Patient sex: M
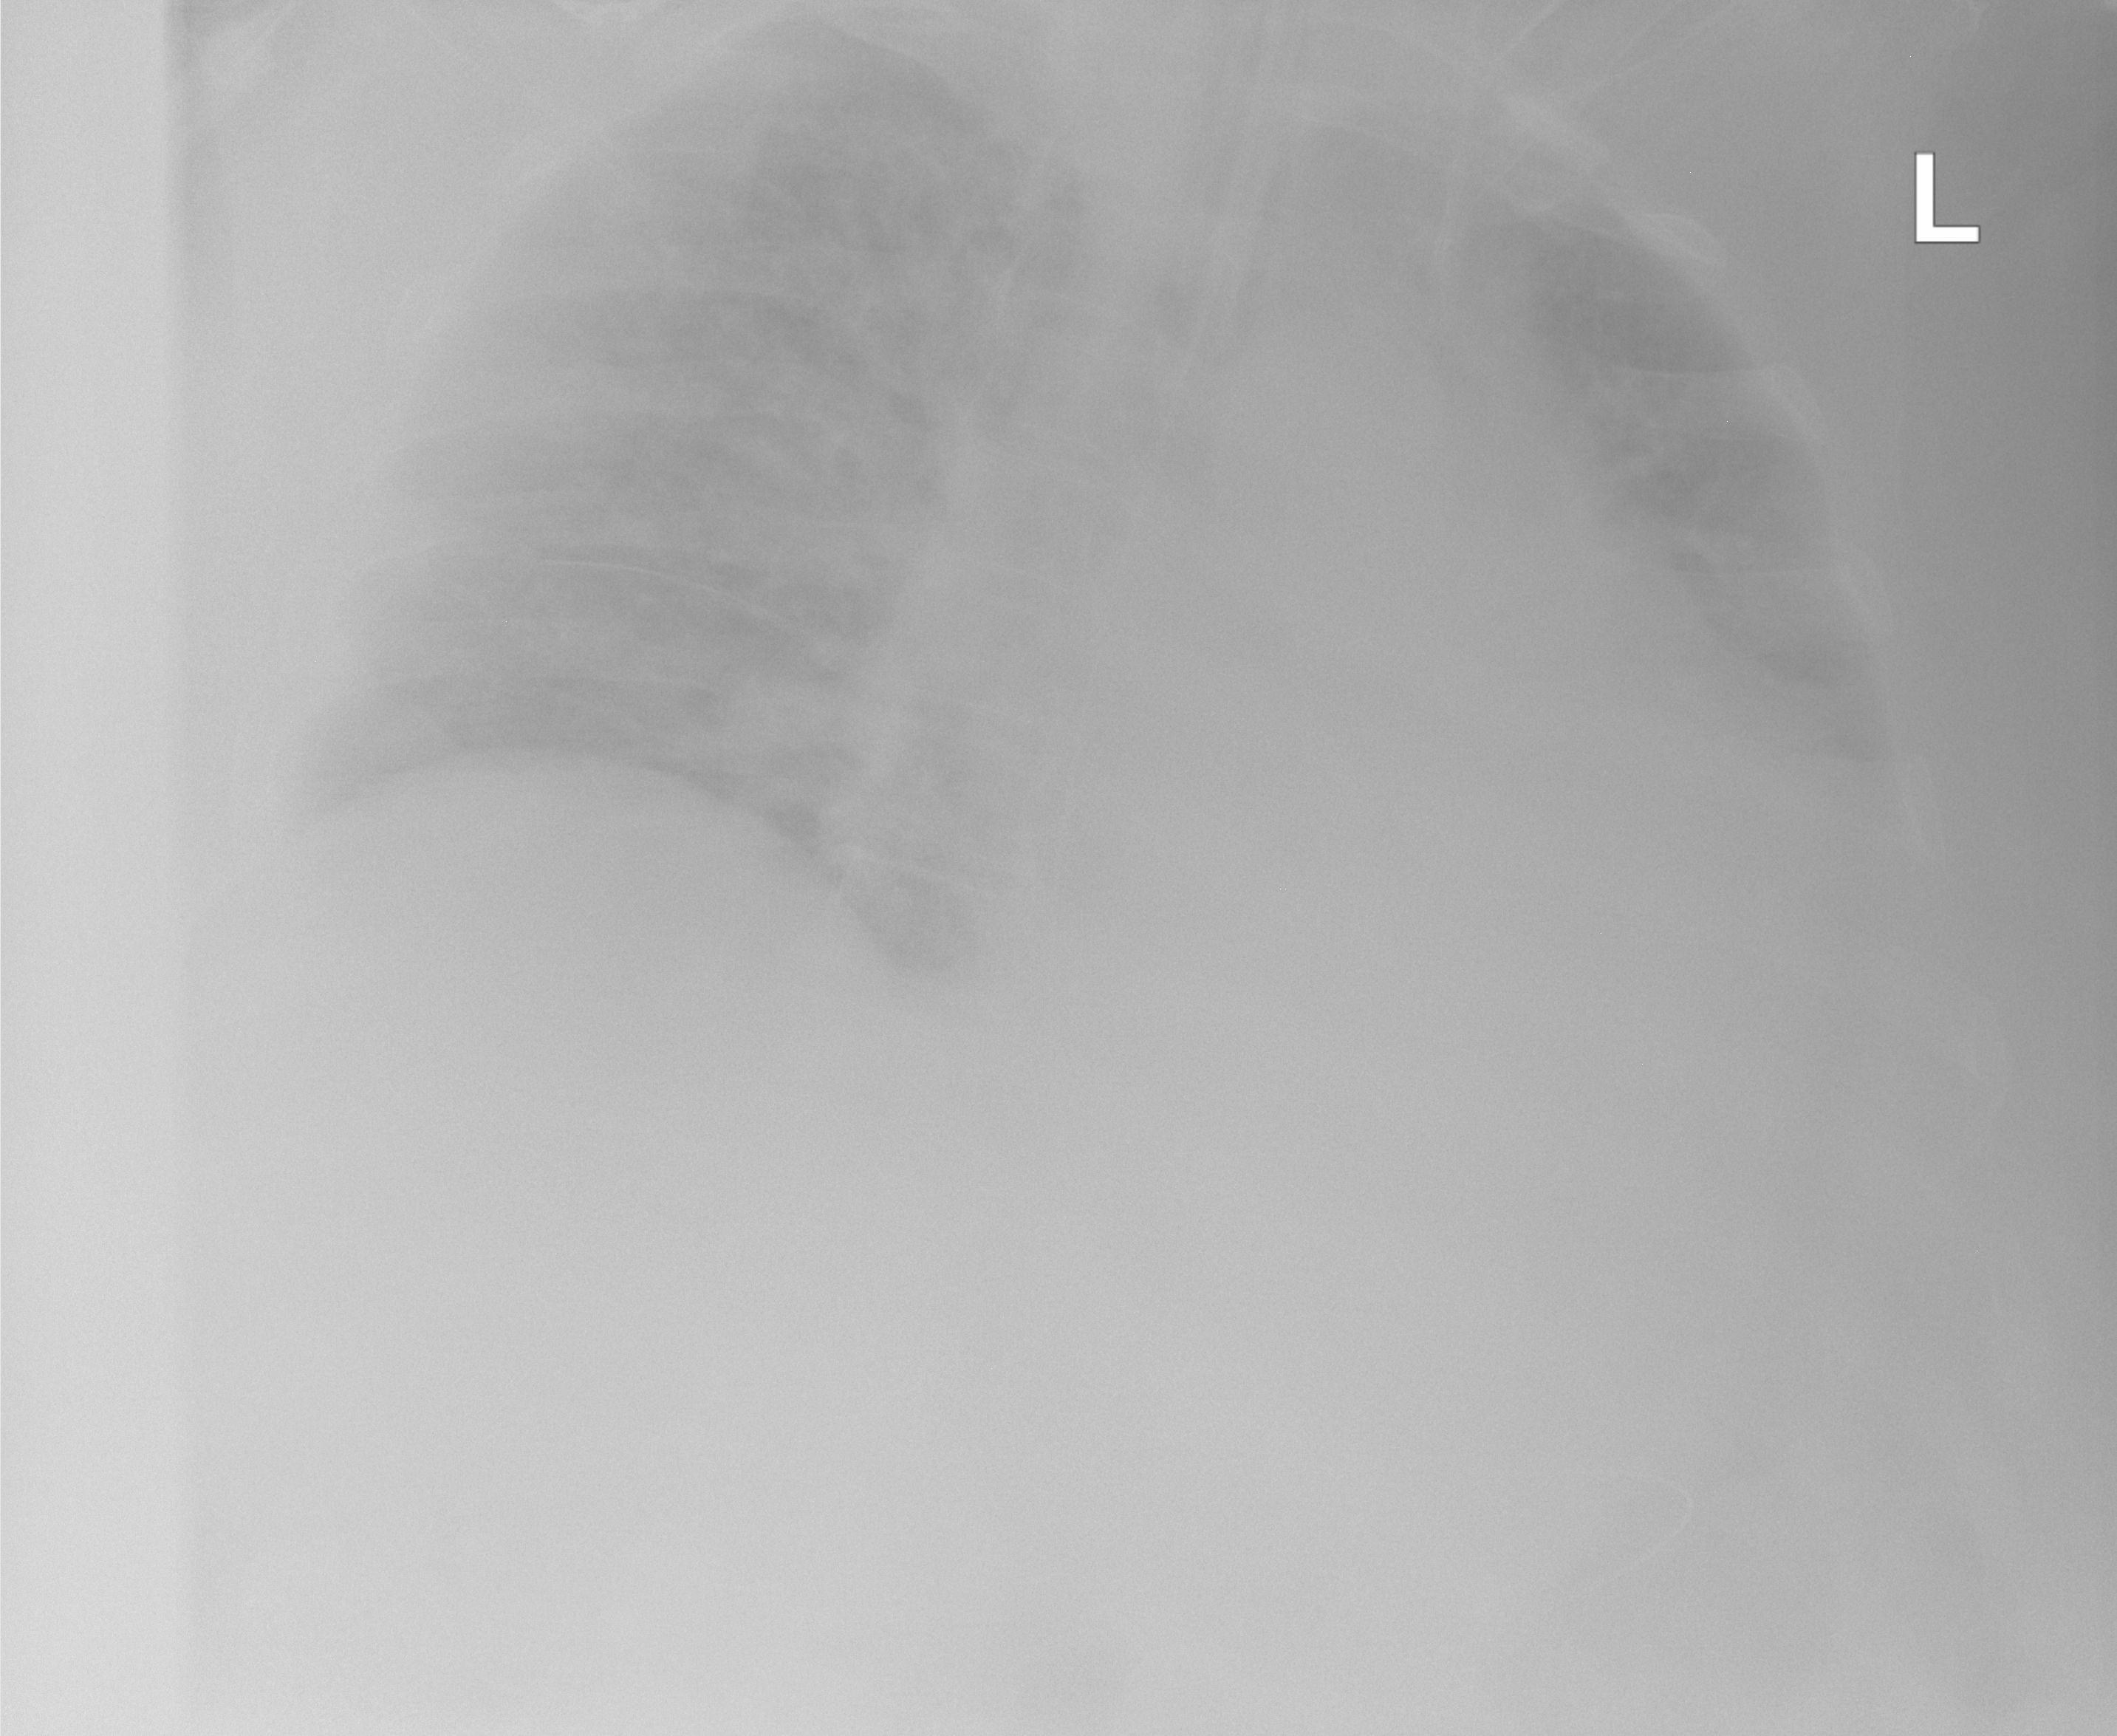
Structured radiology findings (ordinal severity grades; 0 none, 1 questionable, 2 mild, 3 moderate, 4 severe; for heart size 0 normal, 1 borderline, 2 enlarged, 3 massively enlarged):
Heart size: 3
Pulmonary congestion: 0
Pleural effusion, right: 0
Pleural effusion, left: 2
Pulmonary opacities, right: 0
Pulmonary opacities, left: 0
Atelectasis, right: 0
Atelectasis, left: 2